Question: I have written a quite basic login system in Java. Theoretically speaking, everything should work and function properly. However, when I run the program and enter the username and password, it outputs an exception.
Here's my code:
'''
import java.util.*;
/**
* A basic login system
* @author Jamie <jamie@jamie.no>
*/
public class LoginSystem
{
public static boolean isValidated = false;
private static String userName = "";
private static String password = "";
public static void main(String[] args) {
runConsole();
}
public static void runConsole() {
Scanner console = new Scanner(System.in);
for (int i = 0; i < 3 && !isValidated; i++) {
System.out.println("You have entered the following username: ");
userName = console.nextLine();
System.out.println("You have entered the following password: ");
password = console.nextLine();
isValidated = AuthenticateUser(userName, password);
}
if (isValidated) {
System.out.println("Access Granted. User is authenticated.");
} else {
System.out.println("Unauthorized Access.");
}
}
/**
* User authentication constructor
* @param userName The username.
* @param password The password.
* @return true if user is validated.
*/
public static boolean AuthenticateUser(String userName, String password) {
return (userName.equalsIgnoreCase("User1") && password.equals("Pass1"));
}
}
'''
Screenshot of the exception msg:

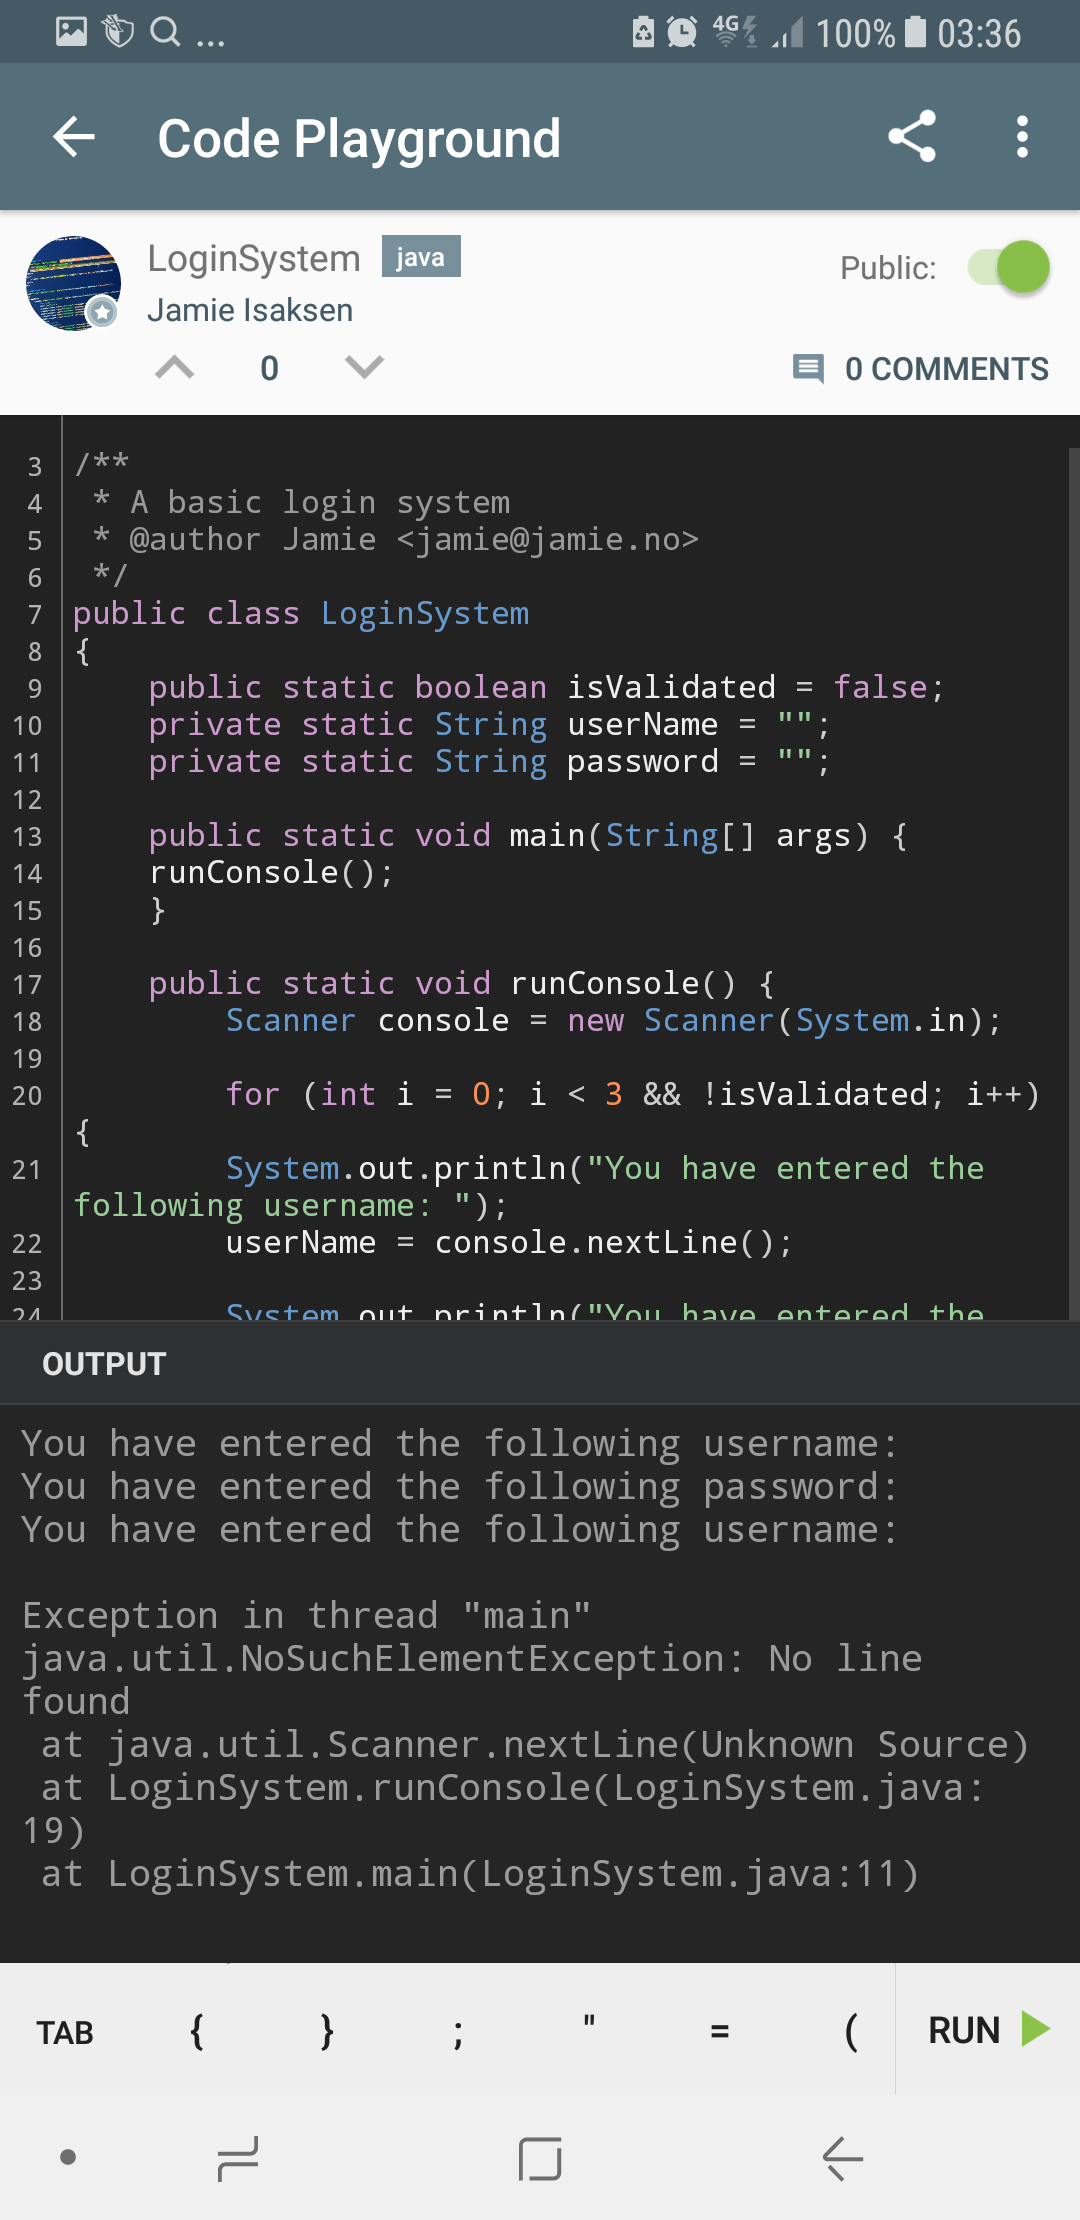
Answer: From the documentation:
> 'public class NoSuchElementException extends RuntimeException' Thrown
by the nextElement method of an Enumeration to indicate that there are
no more elements in the enumeration.
However, when I tried your code on , it's running free of errors.
But when I tried it on <URL>, it gave me the same error.
'''
You have entered the following username:
You have entered the following password:
Exception in thread "main" java.util.NoSuchElementException: No line found
at java.util.Scanner.nextLine(Unknown Source)
at LoginSystem.runConsole(LoginSystem.java:25)
at LoginSystem.main(LoginSystem.java:11)
'''
It seems it's a in their system. Because you need to input the 'userName' and 'password' for three loops in advance in one go at the very beginning of the run.
I went around this by wrapping the scan with 'hasNextLine'which
So, it becomes:
'''
if(console.hasNextLine()){
userName = console.nextLine();
}
if(console.hasNextLine()){
password = console.nextLine();
}
'''